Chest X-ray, PA view. Patient: 42 years old, sex F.
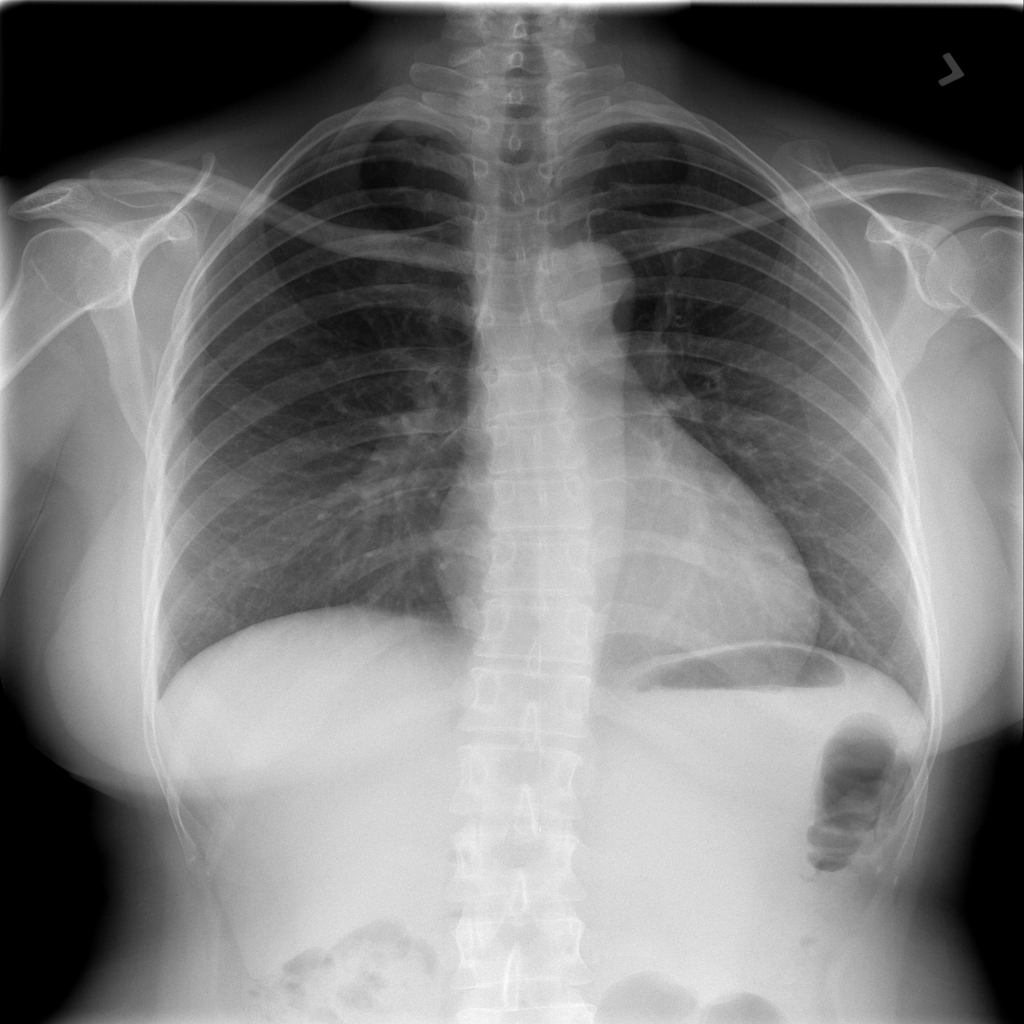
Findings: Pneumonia